Question: I need to know how to convert strings in the text file into a data frame for analysis.
I got one line which has an ID per customer, which has the column heading and value in and is separated by semi colon ';'
For example:
'''
{ID=12345;TimeStamp=""2019-02-26 00:15:42"";Event=StatusEvent;Status=""WiLoMonitorStart"";Text=""mnew inactivity failure on cable"";}
'''
The column headings are ID, TimeStamp, Event, Status, Text and any others that come before the equal "=" sign.
The values under the column headings will be after the equals sign "=", see the picture this is the end result I want to achieve.
'''
Statements {
"{ID=12345;TimeStamp=""2019-02-26 00:15:42"";Event=StatusEvent;Status=""WiLoMonitorStart"";Text=""mnew inactivity failure on cable"";}"
"{ID=12346;TimeStamp=""2019-02-26 00:15:43"";Event=StatusEvent;Status=""MetroCode"";Text=""AU"";}"
"{ID=12347;TimeStamp=""2019-02-26 00:15:43"";Event=StatusEvent;Status=""LoWiValidation"";Text=""Password validation 2.5GHz for AES: BigBong"";}"
"{ID=12349;TimeStamp=""2019-02-26 00:15:42"";Event=DomainEvent;MacAddress=""AB:23:34:EF:YN:OT"";LogTime=""2019-02-26 00:15:48"";Domain=""Willing ind"";SecondaryDomain=""No_Perl"";}"
"{ID=12351;TimeStamp=""2019-02-26 00:15:45"";Event=CollectionCallEvent;SerialNumber=""34121"";}"
"{ID=12352;TimeStamp=""2019-02-26 00:15:46"";Event=CollectionCallEvent;SerialNumber=""34151"";Url=""werlkdfa/vierjwerret/vre34f3/df343rsdf343+t45rf/dfgr3443"";}"
}
'''
}

You can see the semi colon ";" separates each variable, can someone be able to separate and make R identify what is a column heading and what is a value to be placed underneath the respected heading with respect to the customer ID (the primary key).
Note that each line may not have the same column headings for the next one.
The image supplied is what I want to achieve in the end but I am having great difficulty to do so in R. It is not a json file or a XML format it is a file that was dumped in text format where I need to extract and analyse the information in a dataframe format before I can do any insights.
Any suggestions? Would there be a better way than say using regular expressions? E.g.
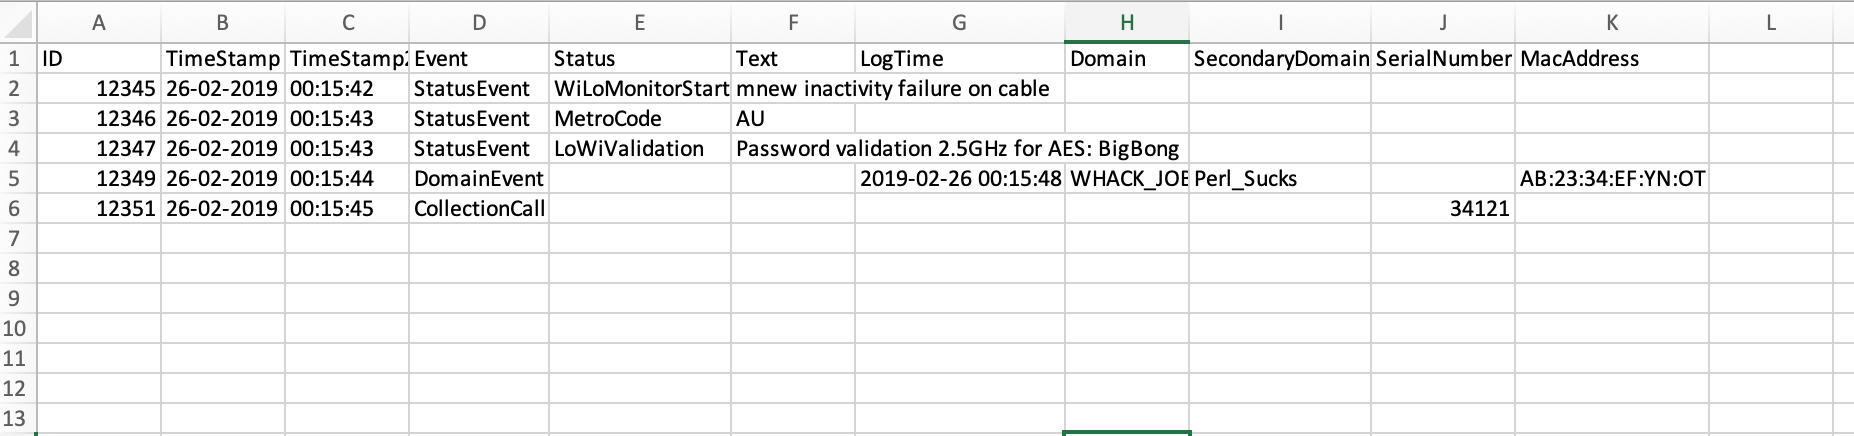
Answer: Here's a 'tidyverse' solution:
'''
library(tidyverse)
data.frame(txt) %>%
# tidy strings:
mutate(txt = trimws(gsub("Statements|\s{2,}|[^\w=; -]", "", txt, perl = TRUE))) %>%
# separate into rows by splitting on ";":
separate_rows(txt, sep = ";") %>%
# separate into two columns by splitting on "=":
separate(txt, into = c("header", "value"), sep = "=") %>%
na.omit() %>%
group_by(header) %>%
# create grouped row ID:
mutate(rowid = row_number()) %>%
ungroup() %>%
# cast wider:
pivot_wider(rowid,
names_from = "header",
values_from = "value")
# A tibble: 6 x 12
rowid ID TimeStamp Event Status Text MacAd...1 LogTime Domain Secon...2 Seria...3 Url
<int> <chr> <chr> <chr> <chr> <chr> <chr> <chr> <chr> <chr> <chr> <chr>
1 1 12345 2019-02-26 001542 StatusEvent WiLoM... mnew... AB2334... 2019-0... Willi... No_Perl 34121 werl...
2 2 12346 2019-02-26 001543 StatusEvent Metro... AU NA NA NA NA 34151 NA
3 3 12347 2019-02-26 001543 StatusEvent LoWiV... Pass... NA NA NA NA NA NA
4 4 12349 2019-02-26 001542 DomainEvent NA NA NA NA NA NA NA NA
5 5 12351 2019-02-26 001545 CollectionCallEve... NA NA NA NA NA NA NA NA
6 6 12352 2019-02-26 001546 CollectionCallEve... NA NA NA NA NA NA NA NA
# ... with abbreviated variable names 1 MacAddress, 2 SecondaryDomain, 3 SerialNumber
'''
Data:
'''
txt <- 'Statements {
"{ID=12345;TimeStamp=""2019-02-26 00:15:42"";Event=StatusEvent;Status=""WiLoMonitorStart"";Text=""mnew inactivity failure on cable"";}"
"{ID=12346;TimeStamp=""2019-02-26 00:15:43"";Event=StatusEvent;Status=""MetroCode"";Text=""AU"";}"
"{ID=12347;TimeStamp=""2019-02-26 00:15:43"";Event=StatusEvent;Status=""LoWiValidation"";Text=""Password validation 2.5GHz for AES: BigBong"";}"
"{ID=12349;TimeStamp=""2019-02-26 00:15:42"";Event=DomainEvent;MacAddress=""AB:23:34:EF:YN:OT"";LogTime=""2019-02-26 00:15:48"";Domain=""Willing ind"";SecondaryDomain=""No_Perl"";}"
"{ID=12351;TimeStamp=""2019-02-26 00:15:45"";Event=CollectionCallEvent;SerialNumber=""34121"";}"
"{ID=12352;TimeStamp=""2019-02-26 00:15:46"";Event=CollectionCallEvent;SerialNumber=""34151"";Url=""werlkdfa/vierjwerret/vre34f3/df343rsdf343+t45rf/dfgr3443"";}"
} '
'''